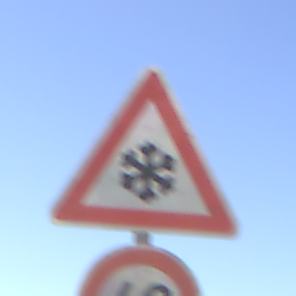
Verkehrszeichen: SchneeOderEisglaette
Zusatzzeichen unten: Geschwindigkeit40
Umgebung: Outdoor, Nature
Tageszeit: SunriseSunset
Wetter: PartlyCloudy
Licht: Natural
Jahreszeit: NotSpecified
Kontrast: HighContrast